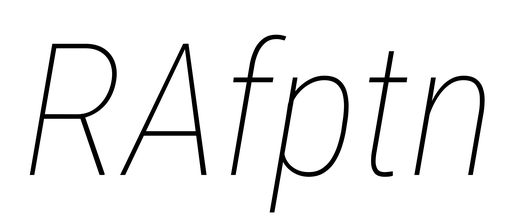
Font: Roboto-Italic_Condensed_Thin_Italic